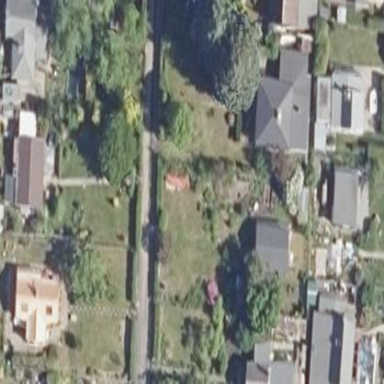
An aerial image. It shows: Plot within allotments.